Aerial crown-view tile of a tropical tree (Barro Colorado Island, Panama), acquired 20241112:
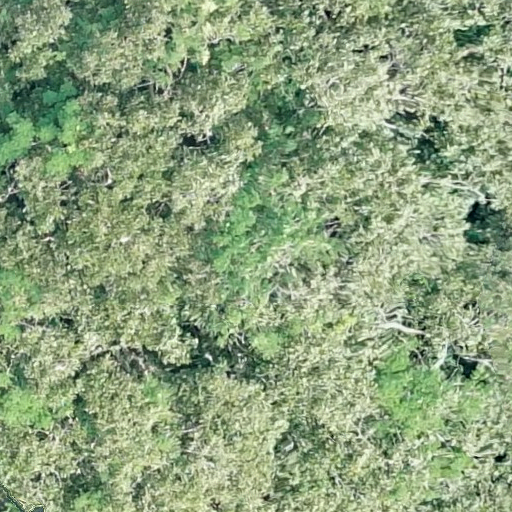
Species: Dipteryx oleifera
GBIF accepted scientific name: Dipteryx oleifera
Crown area: 718.326 m²